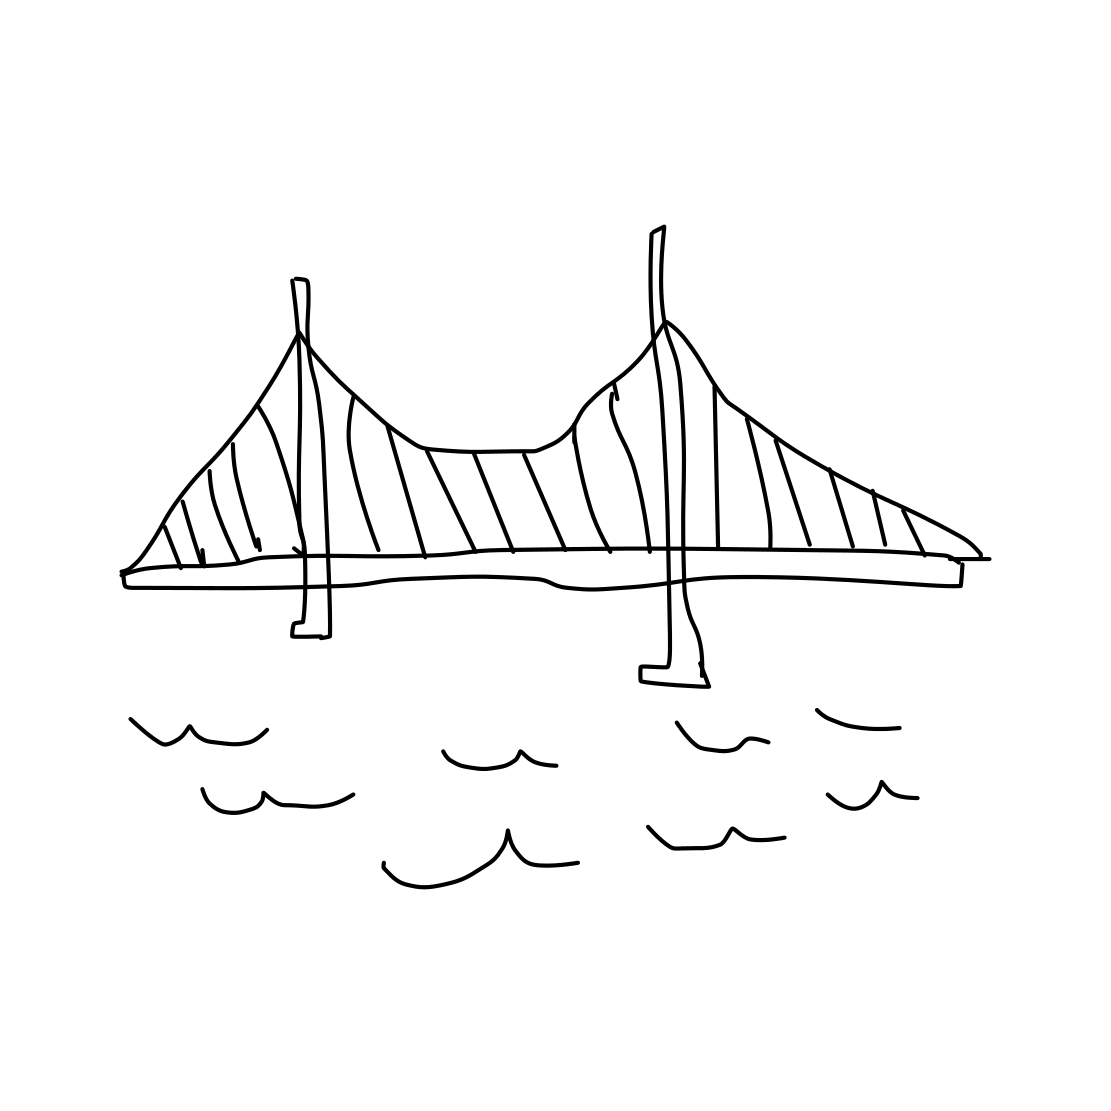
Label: bridge